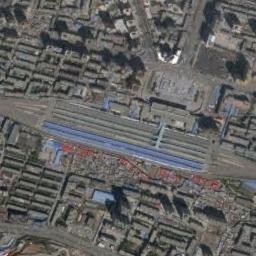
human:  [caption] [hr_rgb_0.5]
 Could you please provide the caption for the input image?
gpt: The railway station has lots of railways and some striped blue buildings and the railway station is surrounded by lots of other buildings .

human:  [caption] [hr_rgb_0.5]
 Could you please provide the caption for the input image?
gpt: The railway station is next to some buildings .

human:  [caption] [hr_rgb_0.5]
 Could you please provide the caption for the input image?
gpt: There are many buildings of different shapes and sizes beside the railway station .

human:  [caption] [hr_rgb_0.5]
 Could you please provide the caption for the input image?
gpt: A well-equipped railway station in a crowded city .

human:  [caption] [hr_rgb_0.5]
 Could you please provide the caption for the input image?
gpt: There are many buildings around the blue railway station .